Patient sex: M
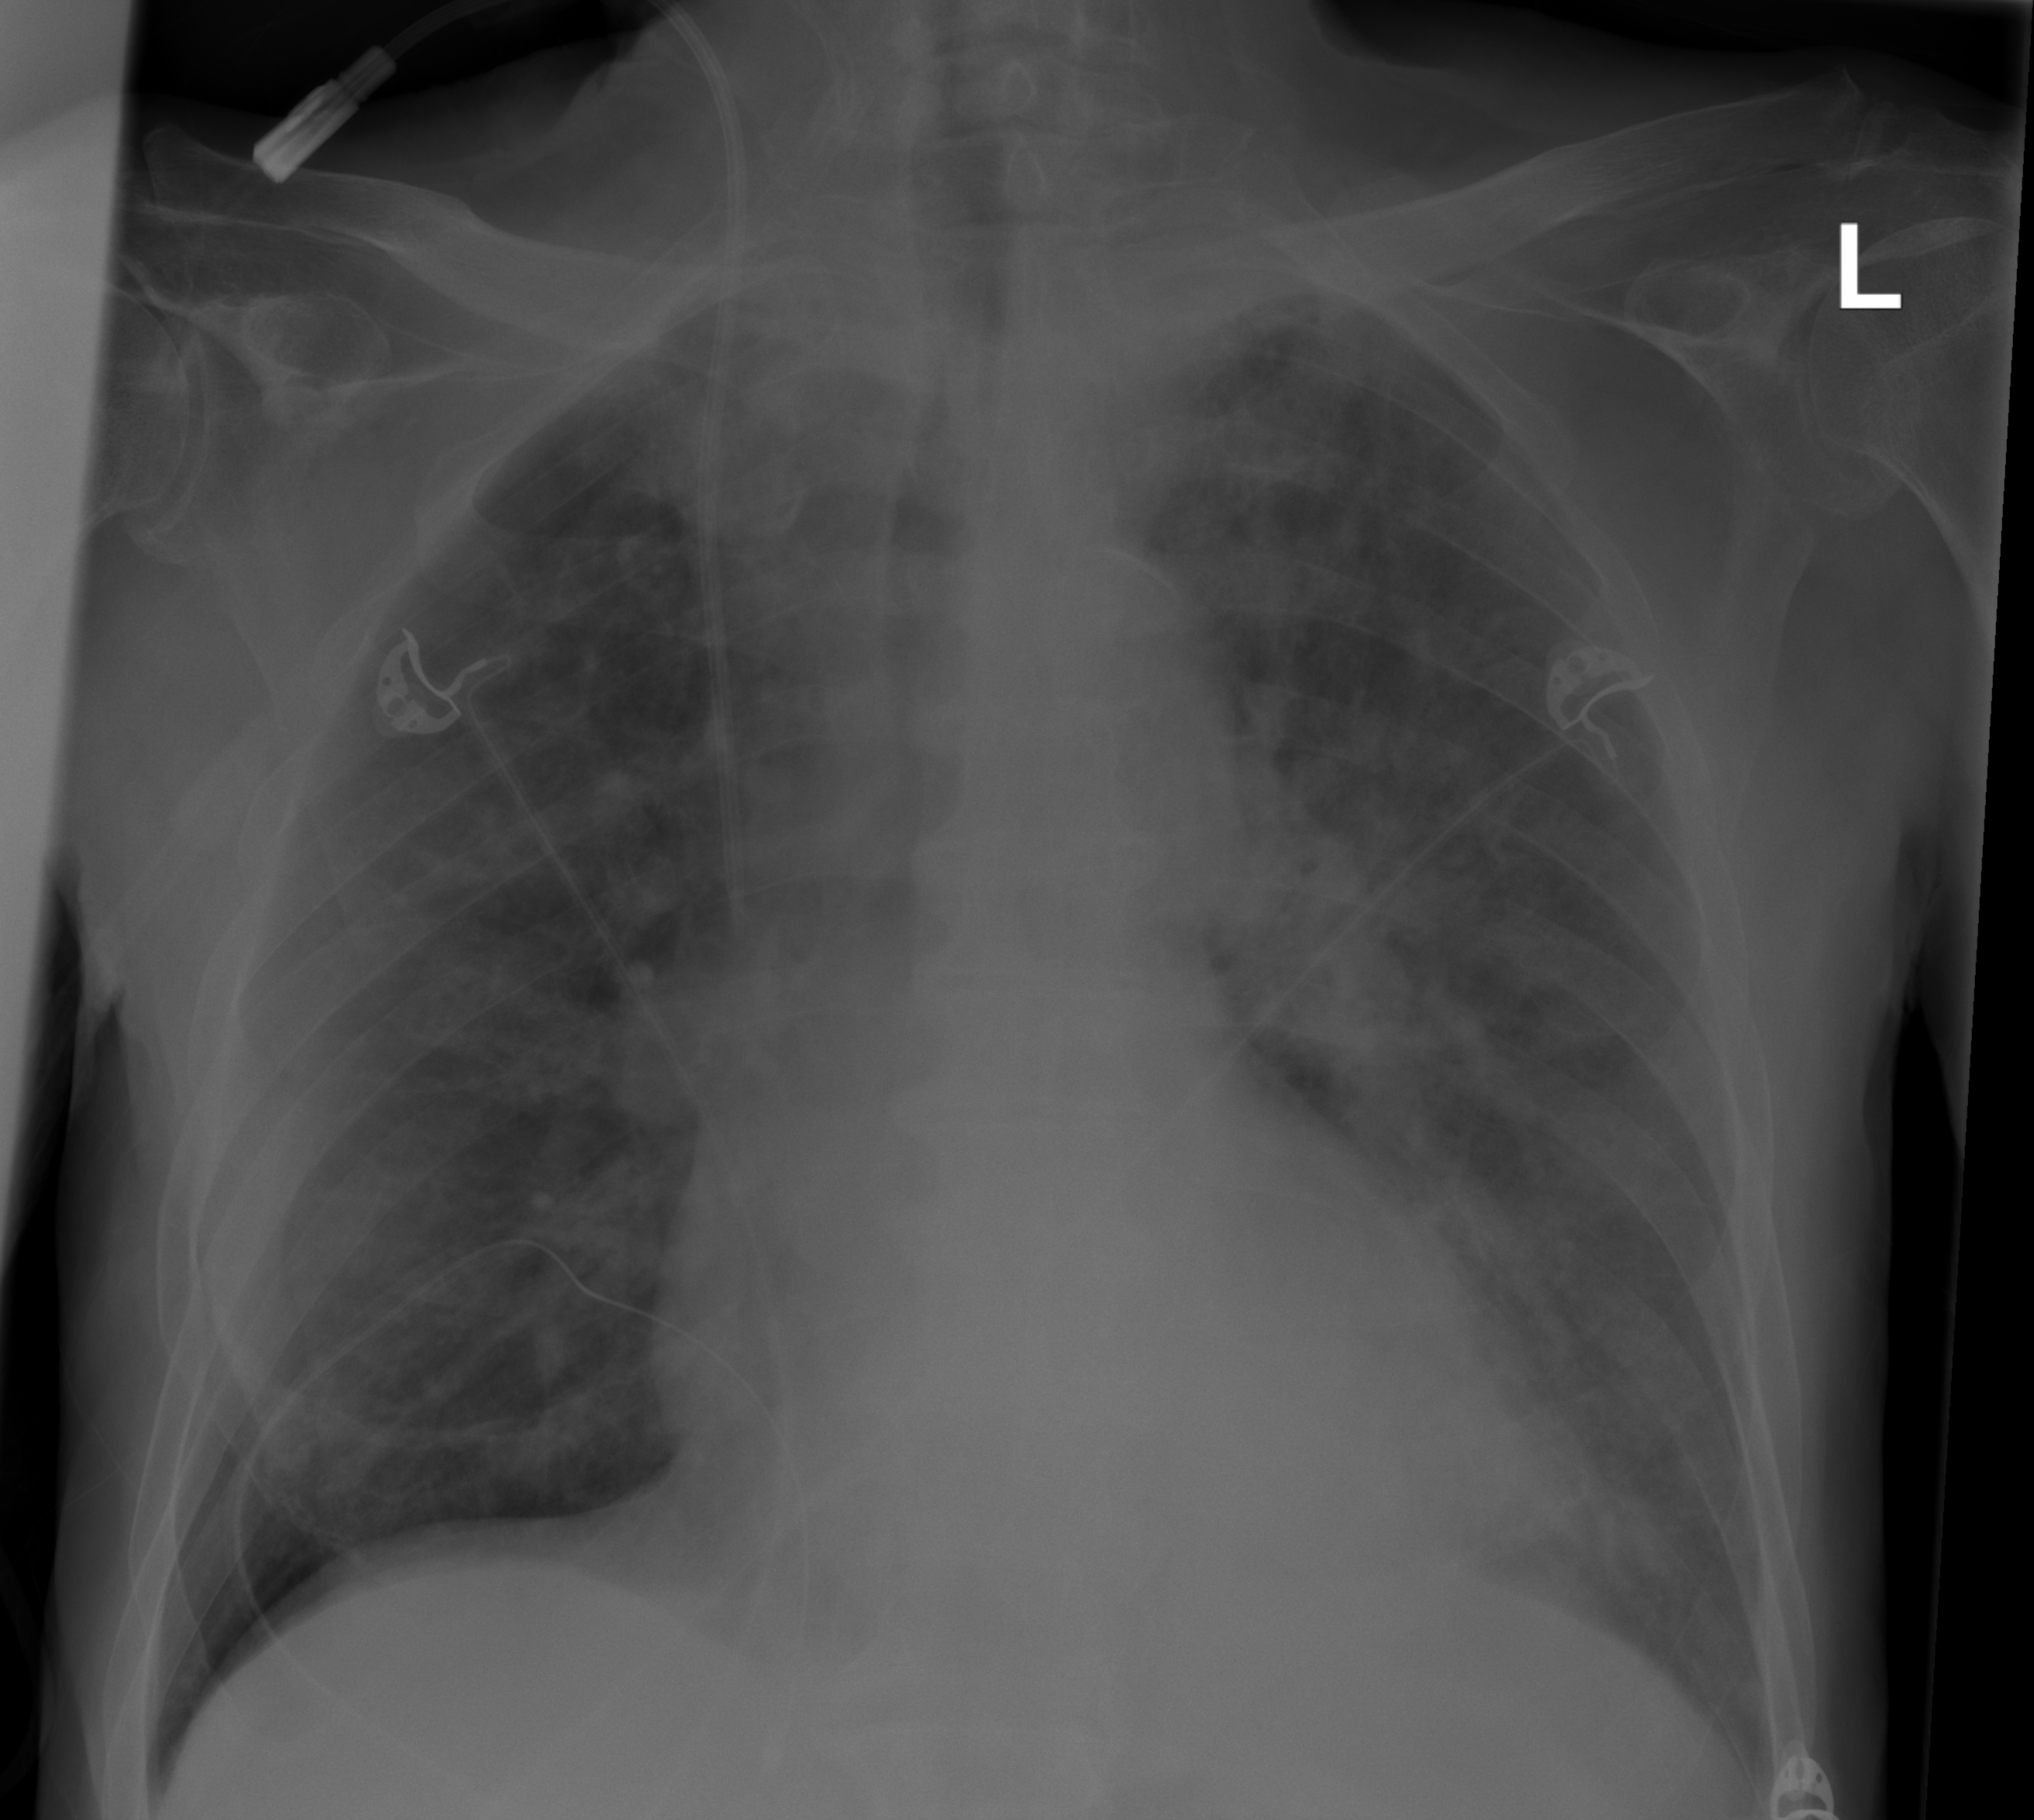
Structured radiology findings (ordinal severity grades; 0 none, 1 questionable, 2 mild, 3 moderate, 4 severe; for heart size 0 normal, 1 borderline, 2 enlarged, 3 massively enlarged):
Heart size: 2
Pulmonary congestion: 2
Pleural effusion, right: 0
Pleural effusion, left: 0
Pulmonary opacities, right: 3
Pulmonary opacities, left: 3
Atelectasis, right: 2
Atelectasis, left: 2